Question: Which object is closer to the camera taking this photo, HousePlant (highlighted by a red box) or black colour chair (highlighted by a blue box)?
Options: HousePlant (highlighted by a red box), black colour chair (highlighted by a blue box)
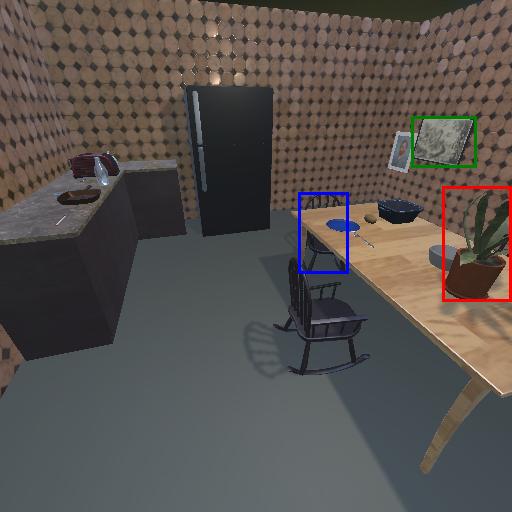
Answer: HousePlant (highlighted by a red box)